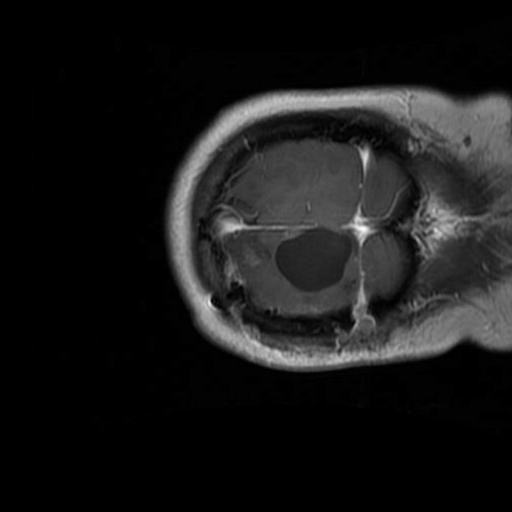
Label: brain_glioma